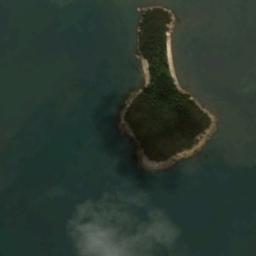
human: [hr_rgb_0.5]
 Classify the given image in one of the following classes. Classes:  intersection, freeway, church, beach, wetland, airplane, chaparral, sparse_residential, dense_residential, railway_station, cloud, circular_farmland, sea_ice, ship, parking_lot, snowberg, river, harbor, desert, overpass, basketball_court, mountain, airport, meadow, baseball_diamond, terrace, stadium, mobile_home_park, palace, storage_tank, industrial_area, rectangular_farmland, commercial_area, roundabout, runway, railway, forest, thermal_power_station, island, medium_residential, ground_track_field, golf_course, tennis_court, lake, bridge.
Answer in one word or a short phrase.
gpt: island